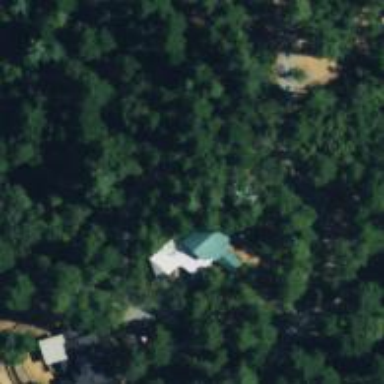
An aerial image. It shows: Simple house.